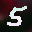
Label: 5